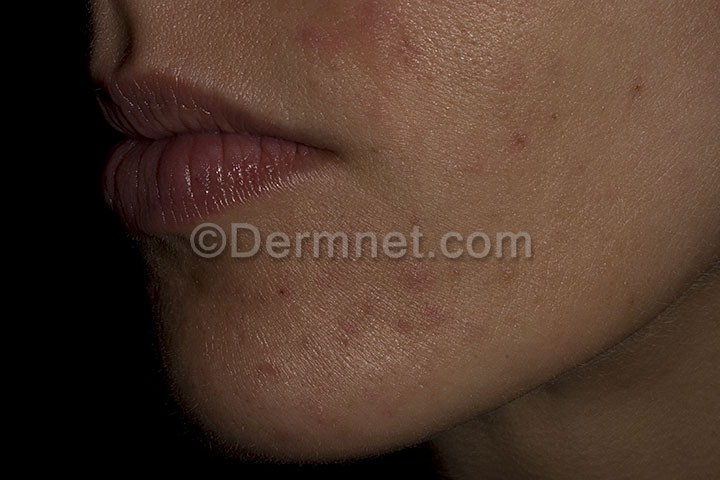
Disease: Acne and Rosacea Photos